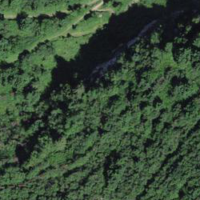
EUNIS habitat code: 41
Species observed at this site:
Adenostyles alpina
Rumex alpinus